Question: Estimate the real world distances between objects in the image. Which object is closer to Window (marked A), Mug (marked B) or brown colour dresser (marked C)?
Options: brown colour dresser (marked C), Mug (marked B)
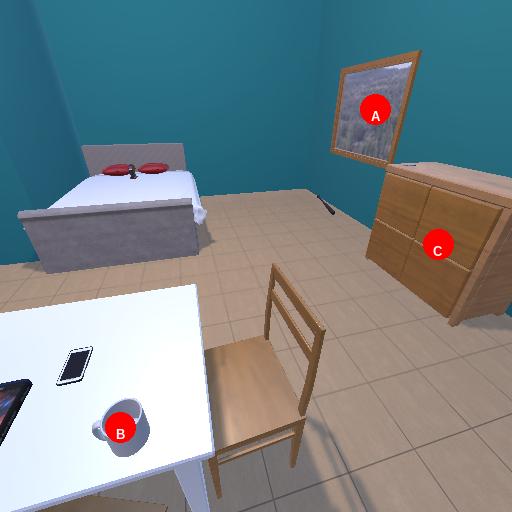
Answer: brown colour dresser (marked C)